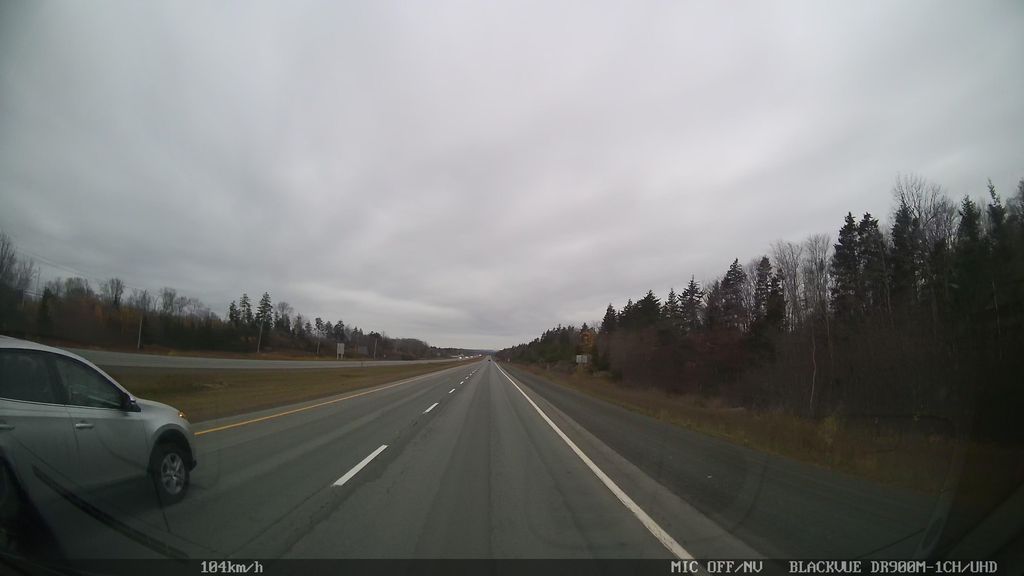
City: halifax